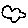
Label: cloud